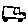
Label: car